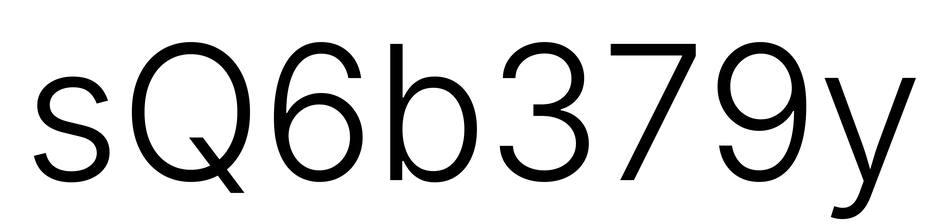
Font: Inter_Light